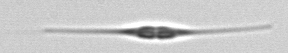
Label: Cylindrotheca